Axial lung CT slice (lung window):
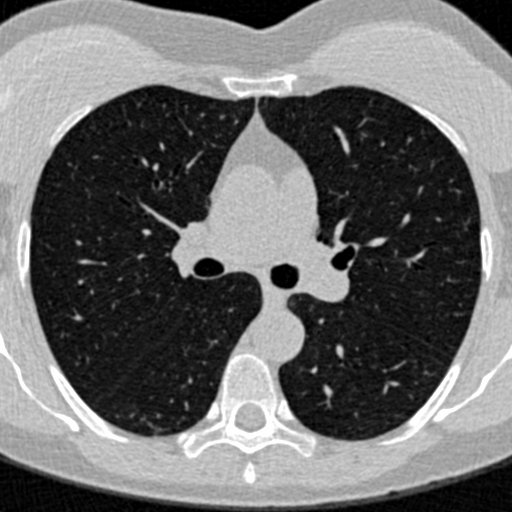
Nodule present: no